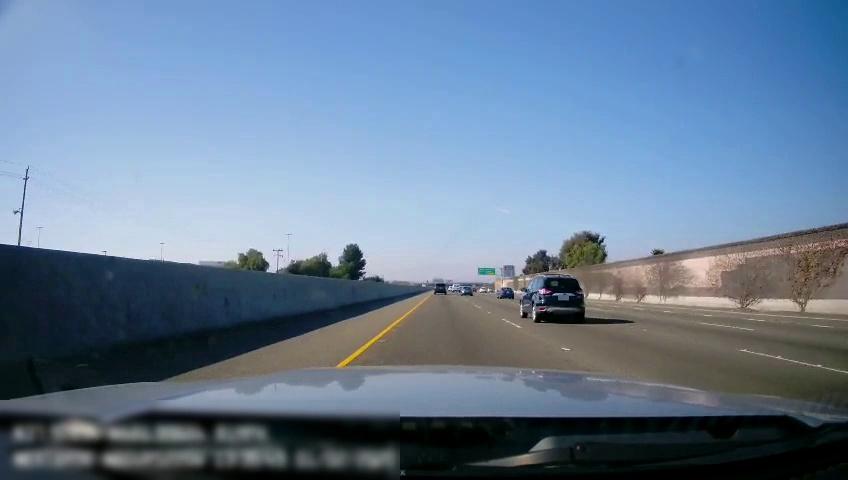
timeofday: Day
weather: Sunny
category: Drivable Space
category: Vehicles | Car
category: Vehicles | SUV
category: Vehicles | SUV
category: Vehicles | Car
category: Lanes | Current Lane
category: Lanes | Current Lane
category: Lanes | Alternate Lane
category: Lanes | Alternate Lane
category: Lanes | Alternate Lane
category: Lanes | Opposite Lane
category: Traffic | Signs